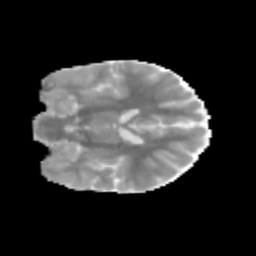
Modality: MD
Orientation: coronal
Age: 9
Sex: male
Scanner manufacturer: siemens
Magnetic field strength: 3 T
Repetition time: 3.8 s
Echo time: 0.07 s